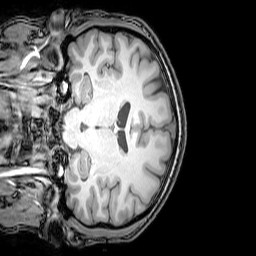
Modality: T1w
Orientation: coronal
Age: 25
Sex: male
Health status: healthy
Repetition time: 0.081 s
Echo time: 0.037 s